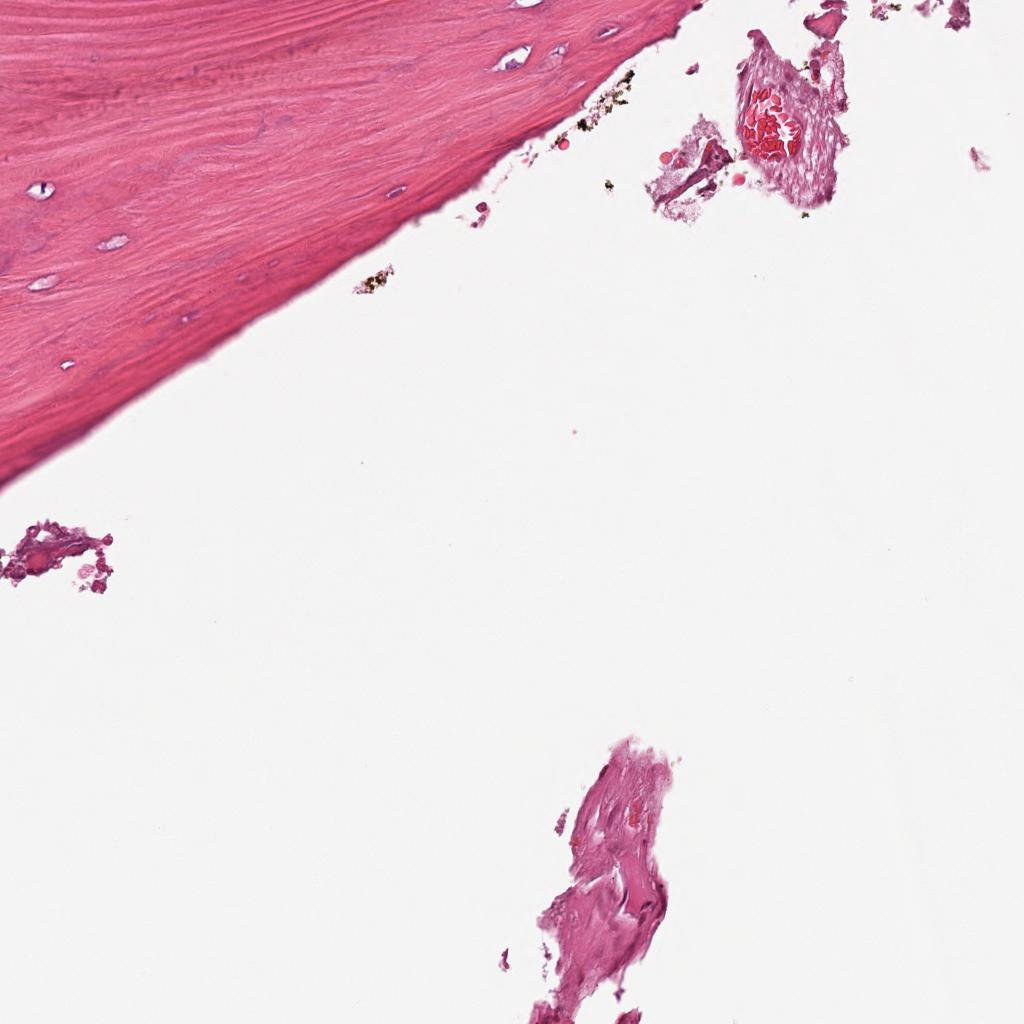
Label: Non-Tumor